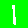
Digit: 1